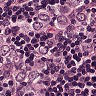
Metastatic tissue present: yes